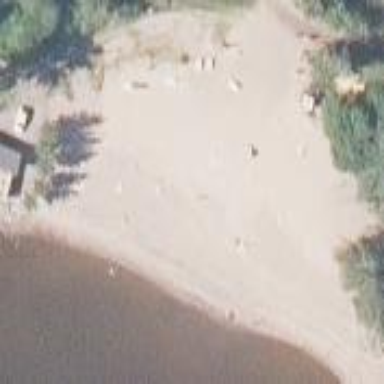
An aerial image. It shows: Beautiful beach with natural surroundings.